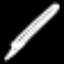
Label: pencil